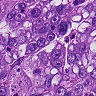
Metastatic tissue present: yes